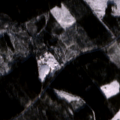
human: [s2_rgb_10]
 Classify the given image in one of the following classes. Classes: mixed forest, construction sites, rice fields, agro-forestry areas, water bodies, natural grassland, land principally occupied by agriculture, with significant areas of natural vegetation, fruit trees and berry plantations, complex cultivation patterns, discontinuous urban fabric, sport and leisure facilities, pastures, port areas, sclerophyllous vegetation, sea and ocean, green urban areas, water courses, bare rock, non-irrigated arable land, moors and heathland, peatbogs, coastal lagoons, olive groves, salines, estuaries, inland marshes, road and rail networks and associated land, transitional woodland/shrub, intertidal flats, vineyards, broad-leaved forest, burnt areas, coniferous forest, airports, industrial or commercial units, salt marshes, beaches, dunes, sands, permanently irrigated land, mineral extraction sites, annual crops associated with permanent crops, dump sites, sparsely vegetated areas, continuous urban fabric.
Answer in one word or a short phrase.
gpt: coniferous forest, mixed forest, transitional woodland/shrub